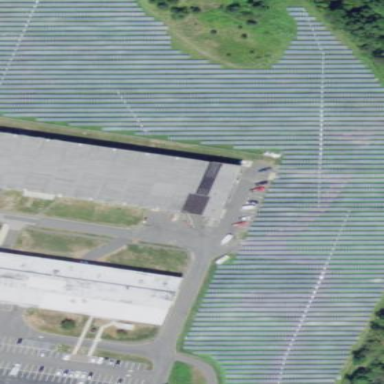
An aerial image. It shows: Solar power plant utilizing photovoltaic technology to produce electricity.